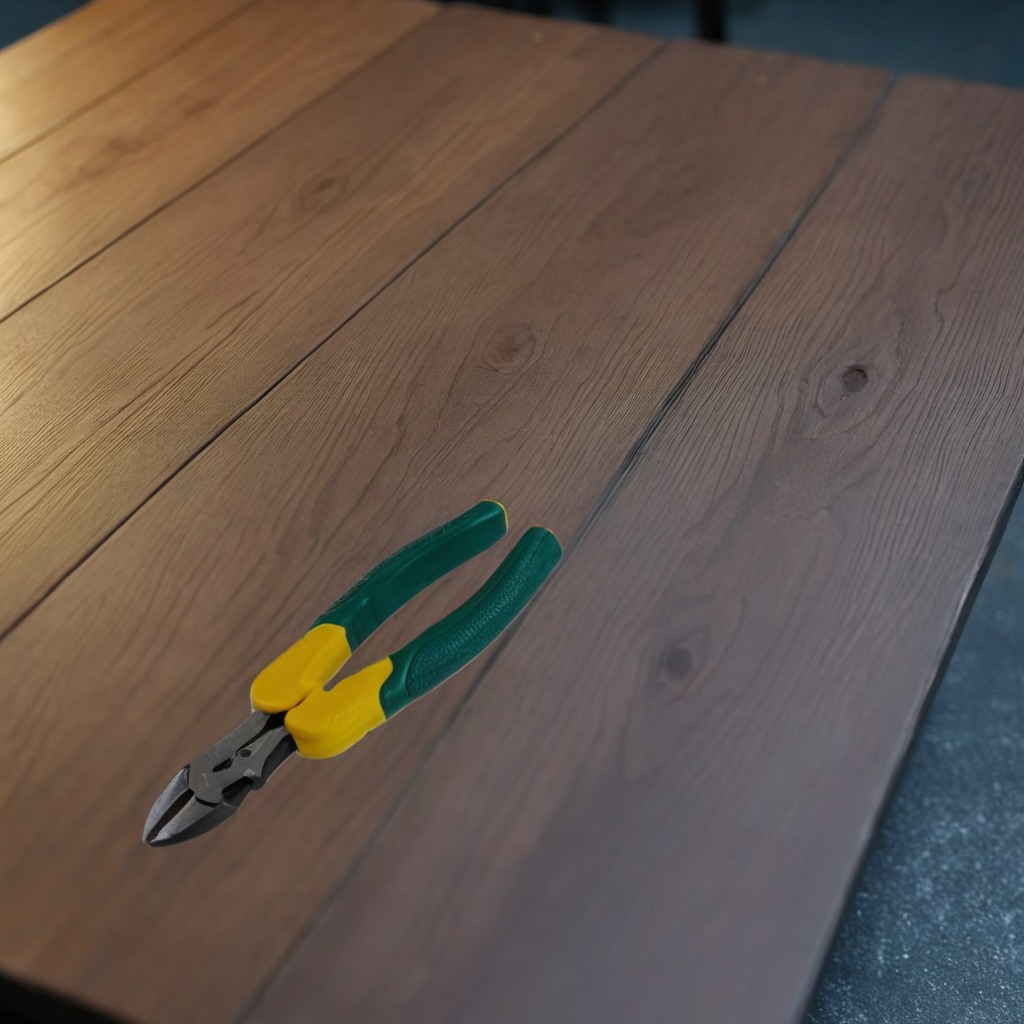
A plier is lying on the table.